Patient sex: M
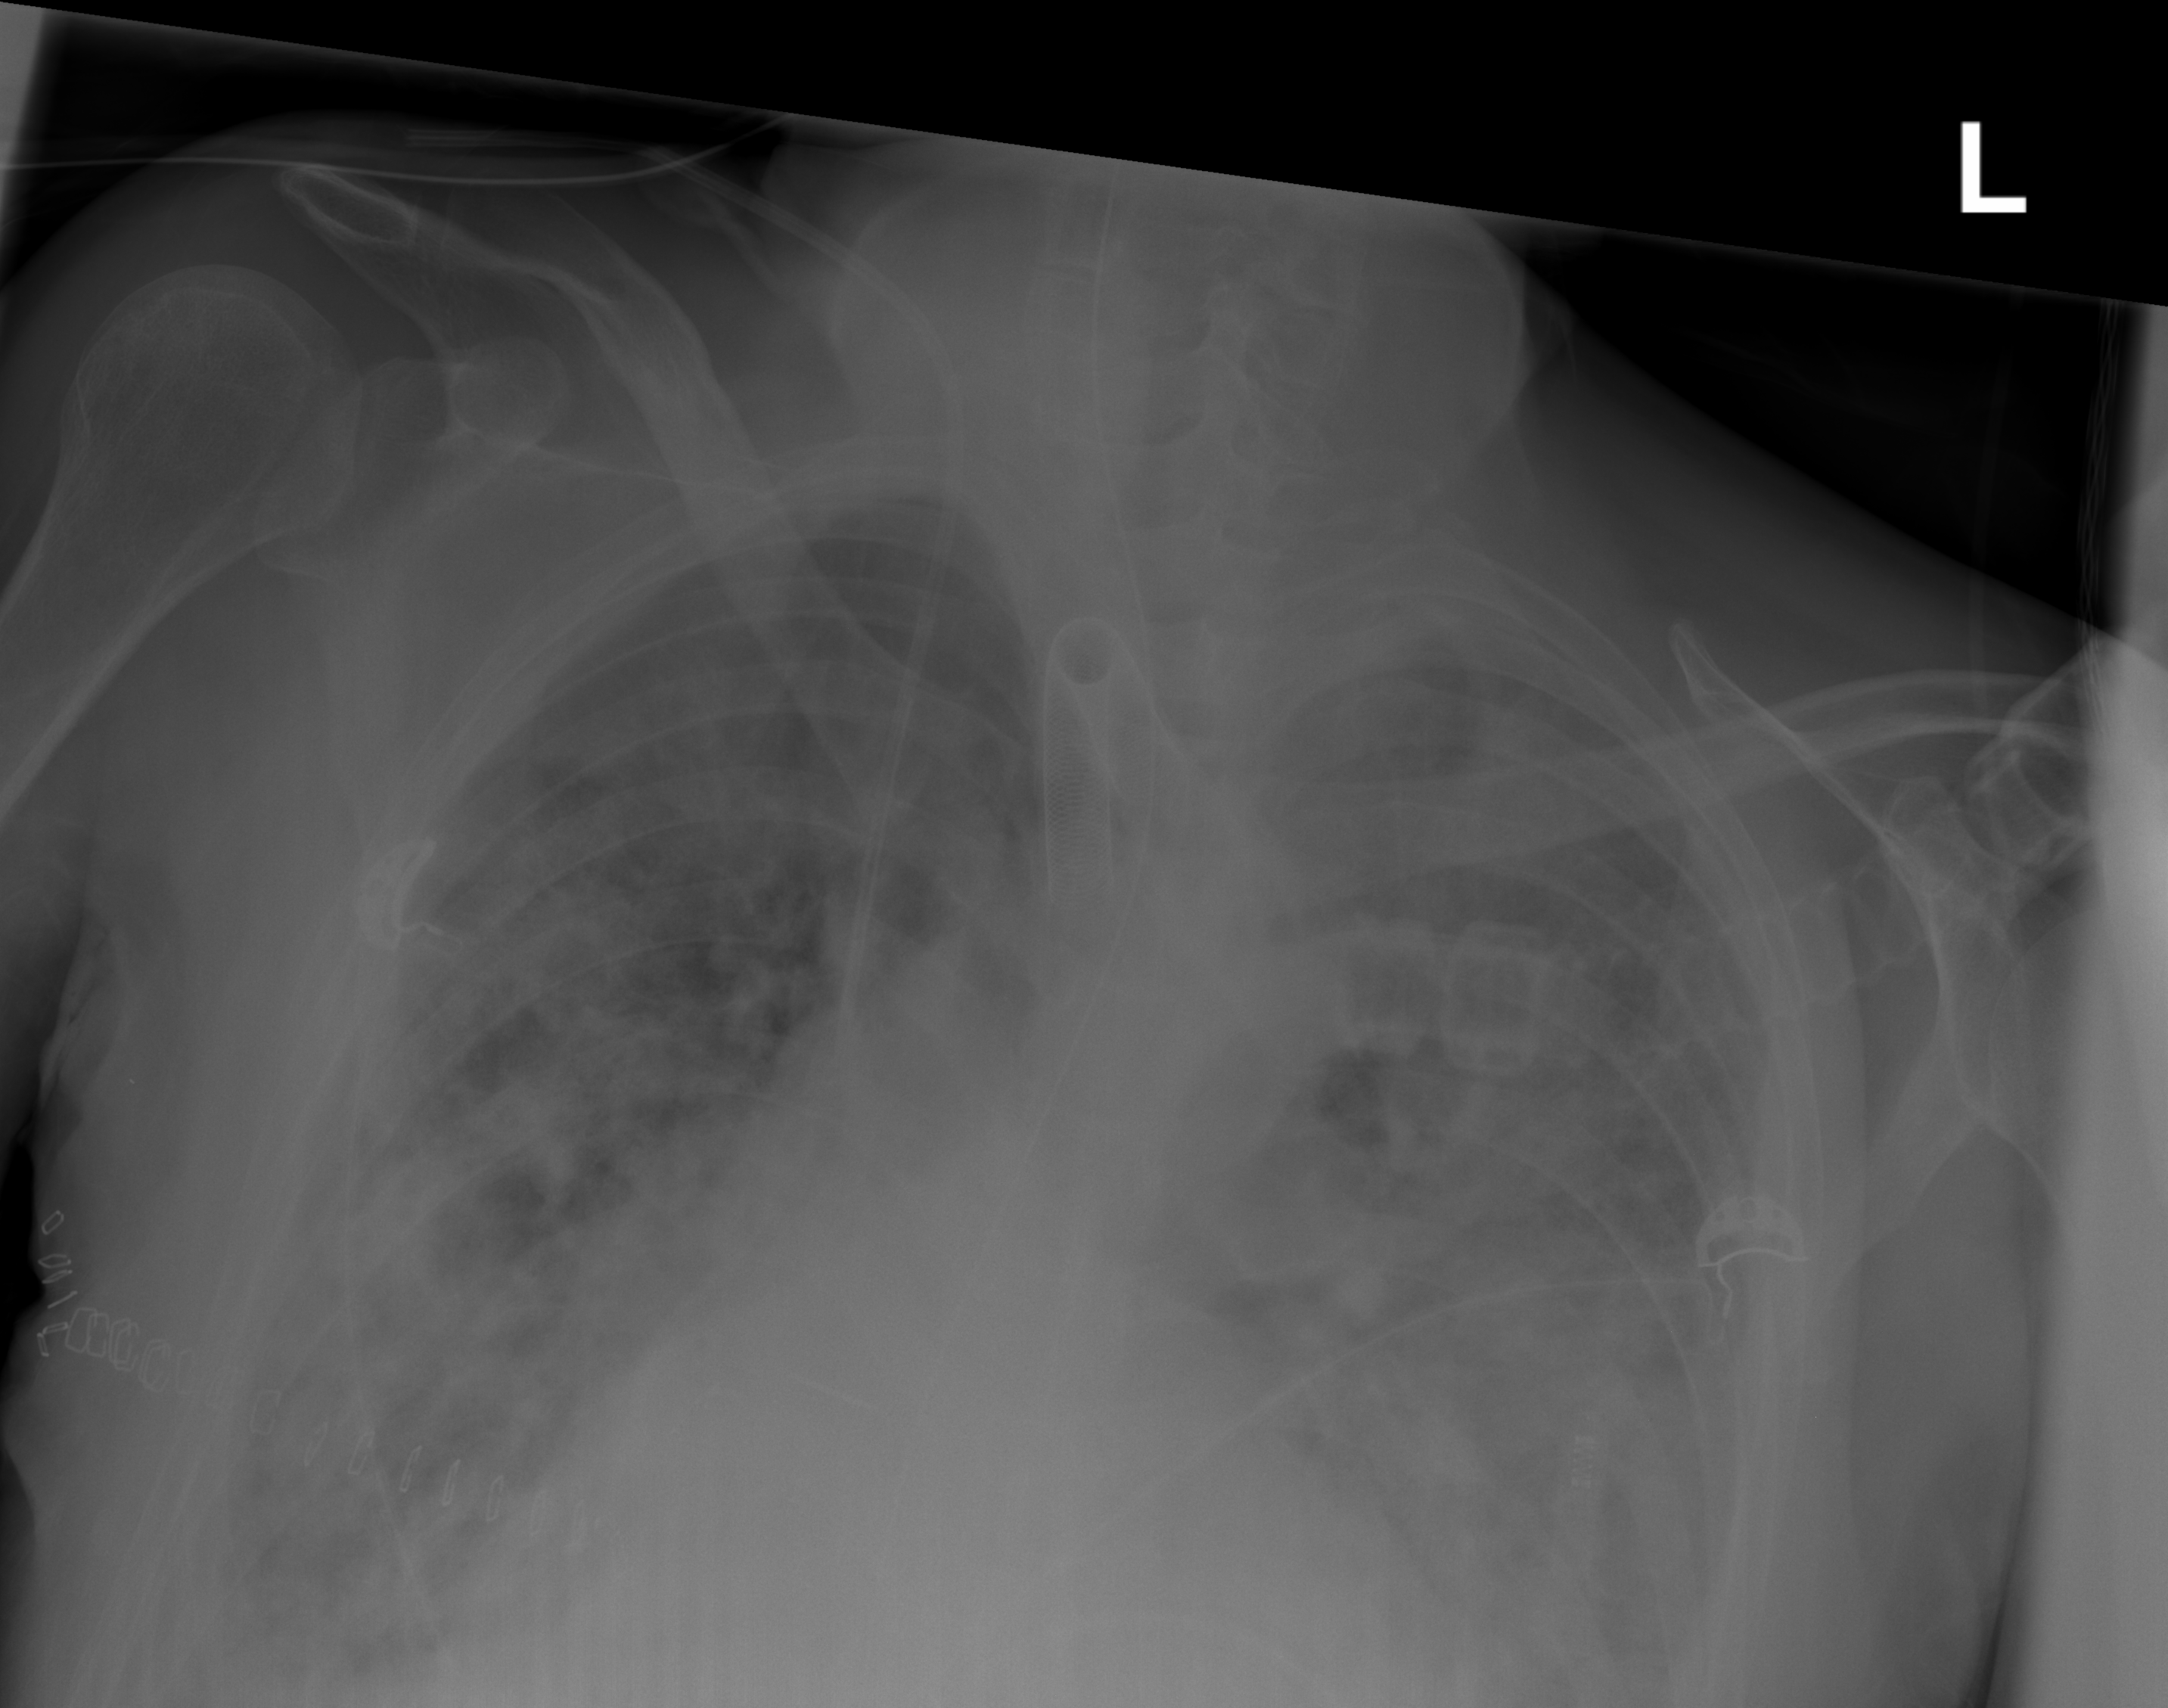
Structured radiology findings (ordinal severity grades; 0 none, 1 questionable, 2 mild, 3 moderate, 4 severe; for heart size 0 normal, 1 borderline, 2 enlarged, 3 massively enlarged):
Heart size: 3
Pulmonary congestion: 3
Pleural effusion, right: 2
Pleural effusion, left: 2
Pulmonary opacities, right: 4
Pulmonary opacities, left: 4
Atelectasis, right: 3
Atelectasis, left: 3